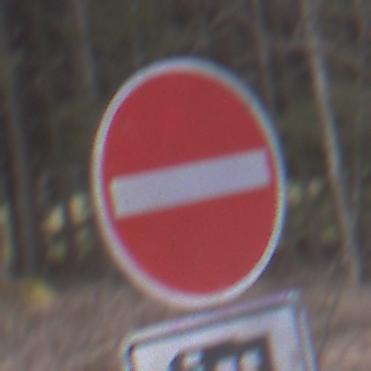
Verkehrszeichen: VerbotDerEinfahrt
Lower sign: MehrspurigeFahrzeugeFrei10
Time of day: Midday
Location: Outdoor (Nature)
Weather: Overcast
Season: Autumn
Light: Natural